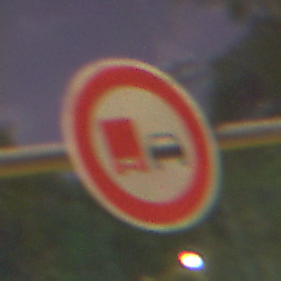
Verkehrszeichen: UeberholverbotKraftfahrzeuge
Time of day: Night
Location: Outdoor (Suburban)
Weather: PartlyCloudy
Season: NotSpecified
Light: Artificial